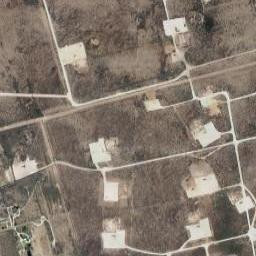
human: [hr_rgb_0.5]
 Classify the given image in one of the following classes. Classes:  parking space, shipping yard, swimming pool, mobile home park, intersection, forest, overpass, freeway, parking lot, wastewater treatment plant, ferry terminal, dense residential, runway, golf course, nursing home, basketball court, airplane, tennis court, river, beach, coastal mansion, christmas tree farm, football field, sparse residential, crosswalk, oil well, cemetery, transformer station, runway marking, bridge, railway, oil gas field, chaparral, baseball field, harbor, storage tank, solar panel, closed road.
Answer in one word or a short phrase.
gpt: oil gas field